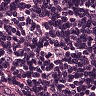
Metastatic tissue present: no